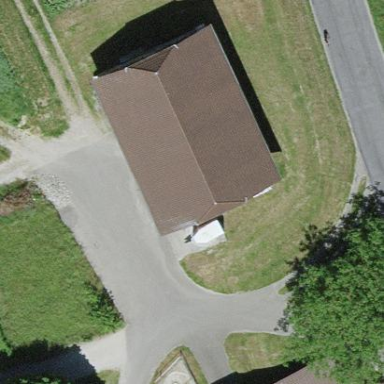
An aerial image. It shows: Barn.